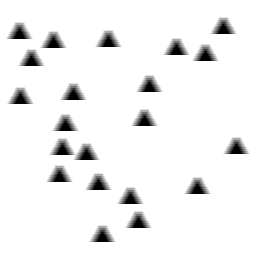
Squares: 0
Triangles: 21
Stars: 0
Total shapes: 21